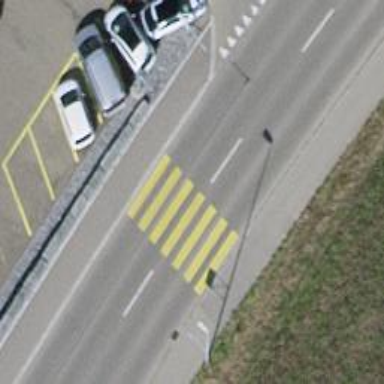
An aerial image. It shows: Marked asphalt footway with zebra crossing.